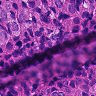
Metastatic tissue present: yes